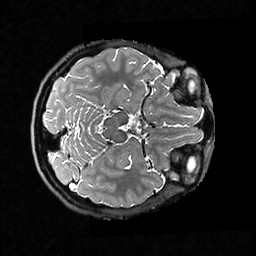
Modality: T2w
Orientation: axial
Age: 24
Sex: female
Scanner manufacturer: ge
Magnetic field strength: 3 T
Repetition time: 3.202 s
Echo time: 0.06568 s